Question: I am publishing an Azure Web App, and I'm running into a strange issue executing code first migrations.
The remote connection string for this database is working just fine if I do not check "Execute Code First Migrations".

However, if I check the box, a strange connection string with a curious misspelling, "ConnetionString", gets injected into the remote web.config:
'''
<add name="DbContext_DatabasePublish" connectionString="DbContext_DatabasePublish.ConnetionString" providerName="System.Data.SqlClient" />
'''
This, of course, is not a valid connection string and the EF initializer throws this exception
> Format of the initialization string does not conform to specification
starting at index 0
The publish behavior is also the same whether the local connection string refers to a localdb, or the connection string is not defined in the local web.config at all.
Am I missing something obvious?
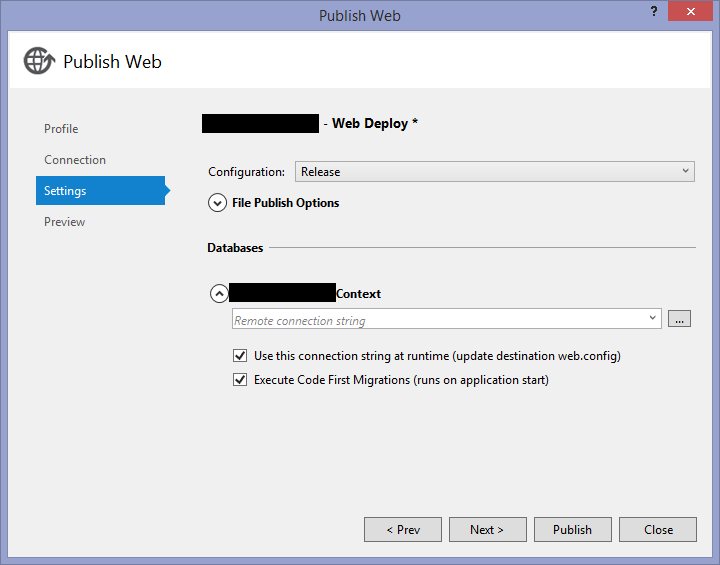
Answer: In Azure, I ultimately had to define connection strings for both 'DbContext' and 'DbContext_DatabasePublish' in order to get the migrations to execute. This <URL> ultimately lead me to this conclusion.
I'm not sure why I'm not seeing more references to this issue though. It seems like it would be a common problem.